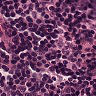
Metastatic tissue present: no